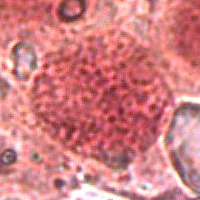
Label: prophase